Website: apple
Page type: customer-info-address
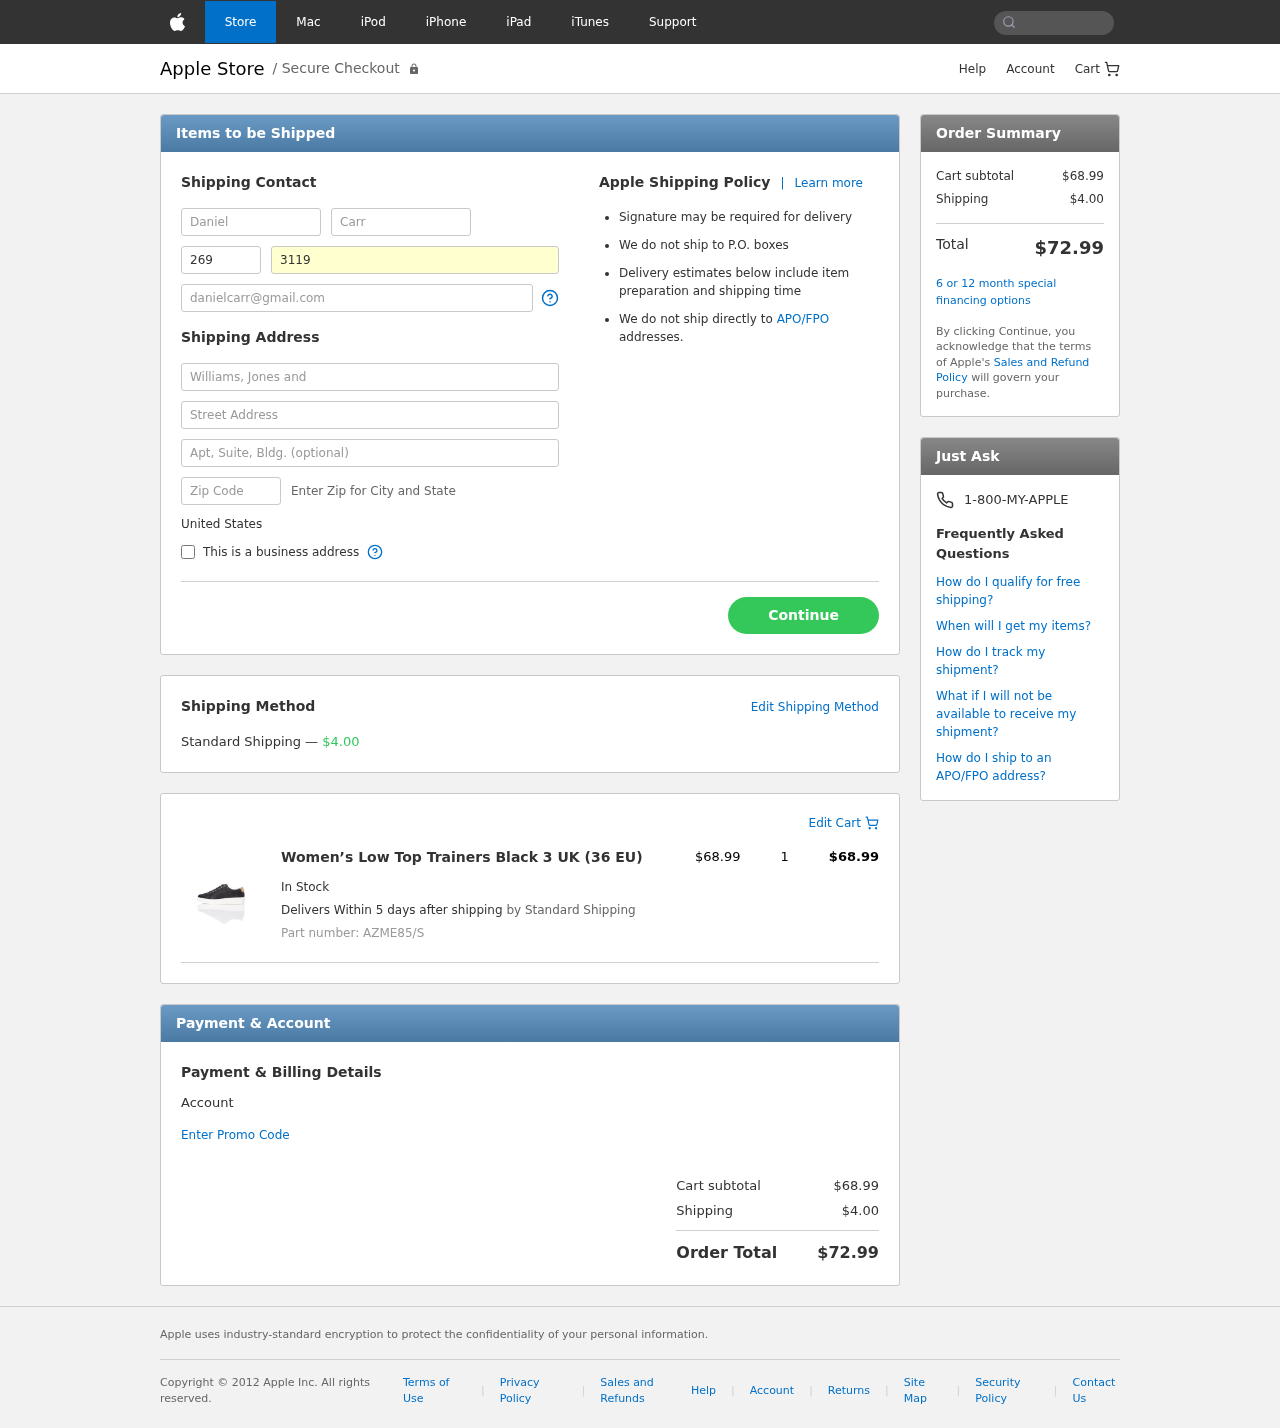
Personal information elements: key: PII_COUNTRY
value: United States
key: PII_FIRSTNAME
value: Daniel
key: PII_LASTNAME
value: Carr
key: PII_PHONE_AREA
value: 269
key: PII_PHONE_LINE
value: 3119
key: PII_EMAIL
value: danielcarr@gmail.com
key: PII_COMPANY
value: Williams, Jones and Ballard
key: PII_STREET
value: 12172 Osborn Valleys Suite 518
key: PII_POSTCODE
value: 93504
Product elements: key: PRODUCT1_NAME
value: Women’s Low Top Trainers Black 3 UK (36 EU)
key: PRODUCT1_PRICE
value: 68.99
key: PRODUCT1_QUANTITY
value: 1
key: PRODUCT1_SKU
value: AZME85/S
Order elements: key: ORDER_SHIPPING_COST
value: $4.00
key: ORDER_ITEM_TOTAL
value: $68.99
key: ORDER_SUBTOTAL
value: $68.99
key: ORDER_TOTAL
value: $72.99